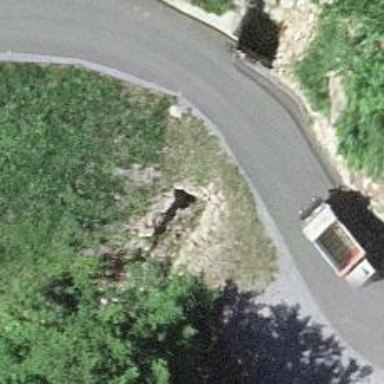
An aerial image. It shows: Culvert tunnel.